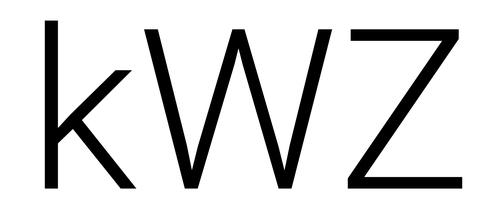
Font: Roboto_Light